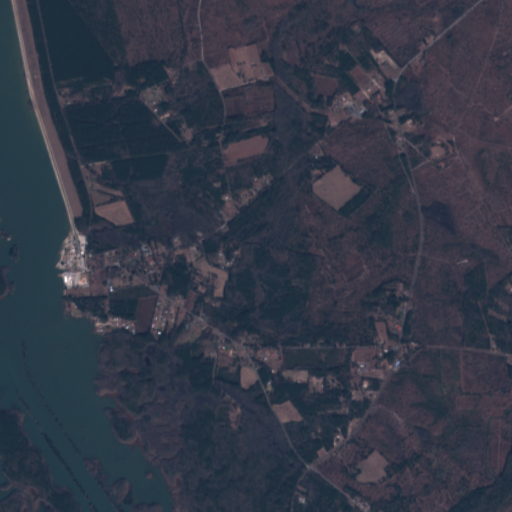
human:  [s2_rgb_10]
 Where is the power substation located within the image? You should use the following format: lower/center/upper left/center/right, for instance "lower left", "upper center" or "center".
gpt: The power substation is located in the upper right of the image.
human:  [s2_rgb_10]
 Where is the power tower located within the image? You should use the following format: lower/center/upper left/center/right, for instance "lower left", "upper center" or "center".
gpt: The power tower is located in the upper right of the image.
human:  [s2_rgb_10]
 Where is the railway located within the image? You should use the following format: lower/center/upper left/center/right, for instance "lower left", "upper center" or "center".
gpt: The railway is located in the lower right of the image.
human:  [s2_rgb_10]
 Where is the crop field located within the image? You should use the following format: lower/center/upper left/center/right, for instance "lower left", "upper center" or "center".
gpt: There is no crop field in the image.